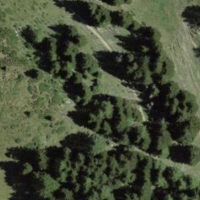
EUNIS habitat code: 43
Species observed at this site:
Geum montanum